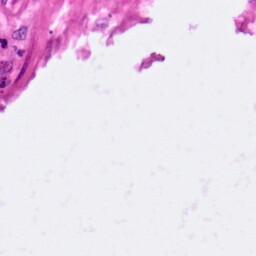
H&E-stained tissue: Pancreatic